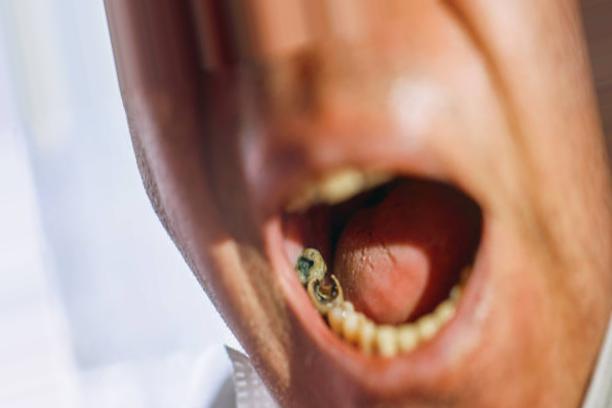
Condition: Caries